Interaction volume radius: 5 \u00c5
Interaction volume height: 10 \u00c5
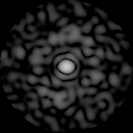
Disorder parameter: 0.8002